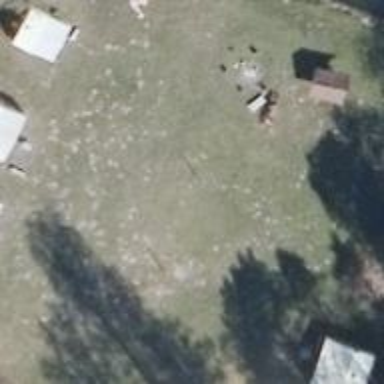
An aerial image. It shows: Campsite on grassland.